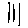
Label: line